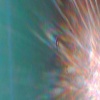
Label: sunburn